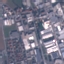
Land use / land cover class: Industrial